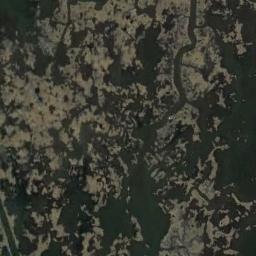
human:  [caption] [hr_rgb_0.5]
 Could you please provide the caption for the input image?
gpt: Half of this wetland is bare rock and the other half is covered by vegetation .

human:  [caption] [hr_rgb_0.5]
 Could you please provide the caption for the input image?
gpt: The river surface in a wetland is covered with brown trivial plants .

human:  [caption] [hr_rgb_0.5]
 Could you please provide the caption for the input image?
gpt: Many waters of different sizes and shapes are surrounded by wetlands .

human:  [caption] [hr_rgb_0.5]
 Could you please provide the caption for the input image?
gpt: The wetland consists of bare land and water .

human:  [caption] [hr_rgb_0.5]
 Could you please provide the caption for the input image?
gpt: There are many water areas and some bare land on the wetland .